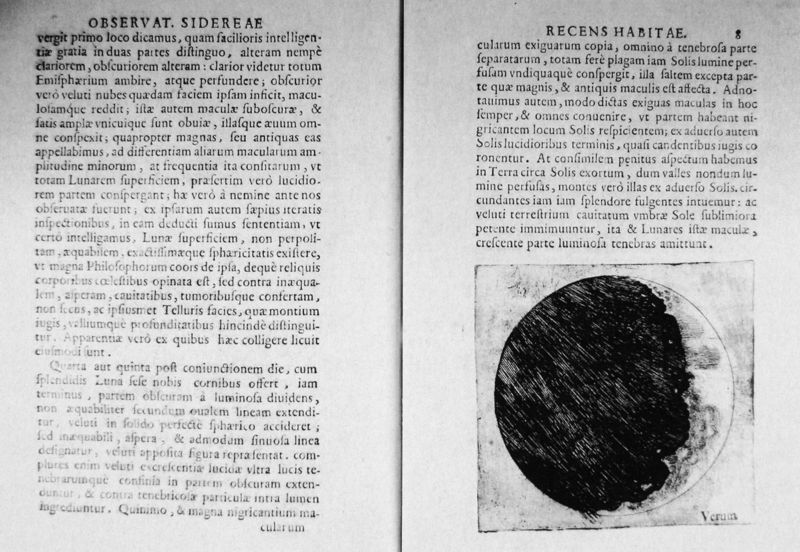
Titel: Mondphasen
Künstler: Galileo Galilei
Institution: Florenz, Biblioteca Nationale Centrale
Schlagwörter: weiß, grau, schwarz, zeichnung, federn, bild, kreis, rund, schrift, papier, mond, buch, druck, seite, illustration, text, buchstaben, überschrift, kopie, buchdruck, seiten, absatz, siegel, abbildung, sigel, wissenschaft, latein, lateinisch, beobachtung, doppelseite, astronomie, wissenschaftlich, viertelmond, #kreis, mondphase, verum, beobachtungen, eviereck, sternbeobachtung